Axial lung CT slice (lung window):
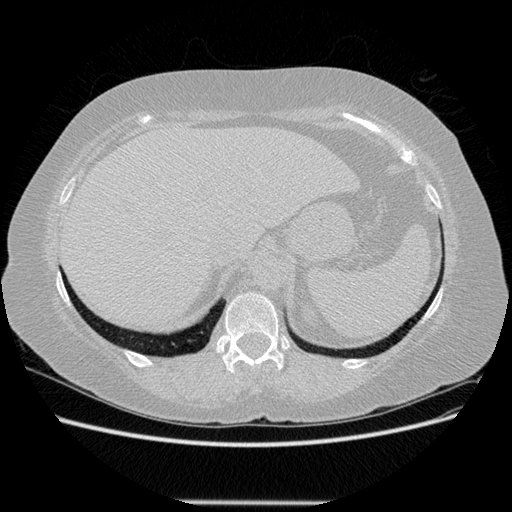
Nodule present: no